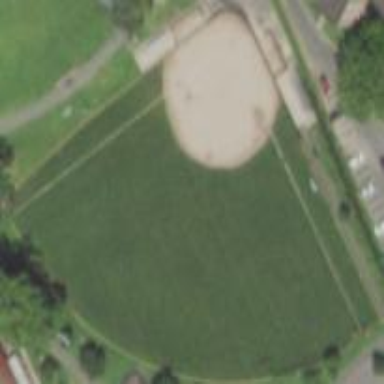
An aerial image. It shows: Softball pitch for leisure land activities.